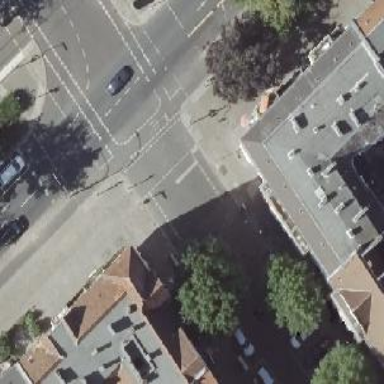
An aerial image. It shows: Residential road with separate sidewalks. No stopping is allowed for parking on both sides of the road. The surface of the road is flattened cobblestone.